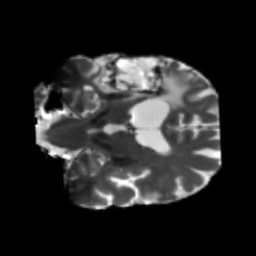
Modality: T2w
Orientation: coronal
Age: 55
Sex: male
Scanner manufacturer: siemens
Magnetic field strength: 3 T
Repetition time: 5.47 s
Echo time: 0.0854 s